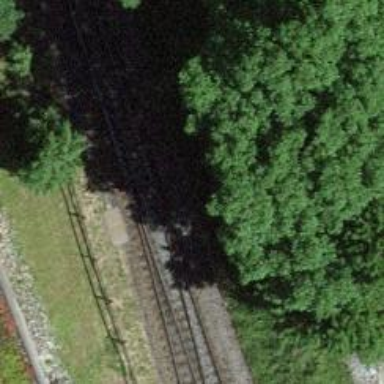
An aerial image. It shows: Railway switch.